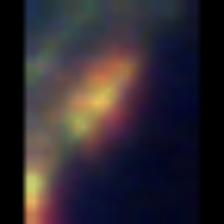
Taxon: Diatom_aggregate
Group: Diatoms